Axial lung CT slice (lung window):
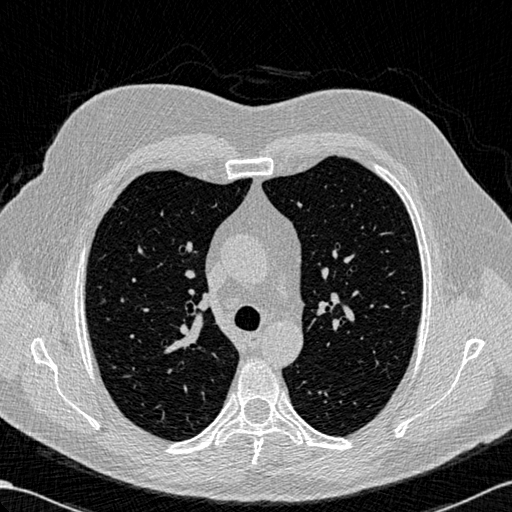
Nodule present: no